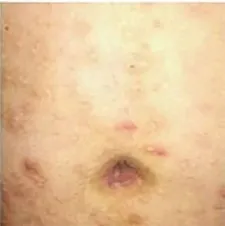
Inflammatory papules involving the abdomen. In a 12-year-old child with infective dermatitis associated with HTLV-1.
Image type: medical_photograph (skin_photograph)